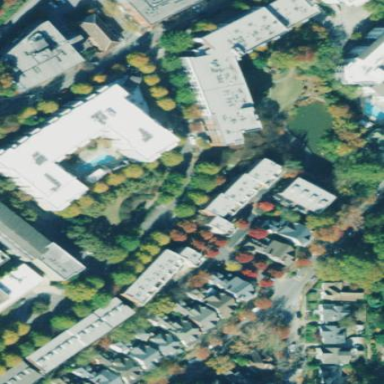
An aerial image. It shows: Cluster of condominium buildings.